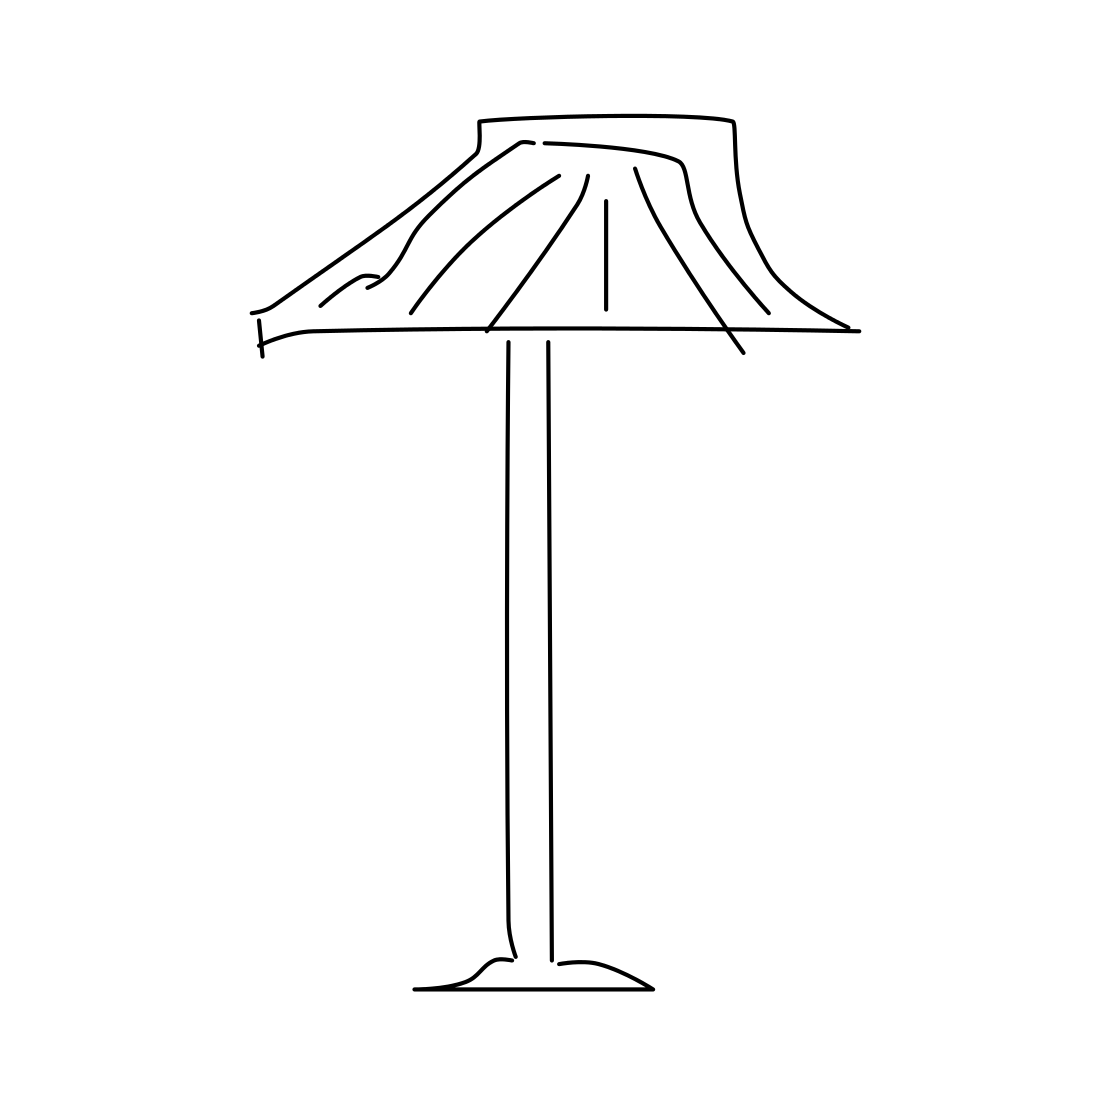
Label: floor lamp